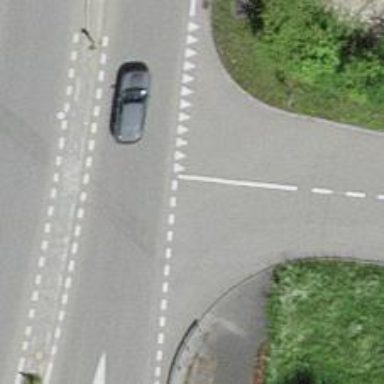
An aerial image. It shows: Road with "give way" sign.